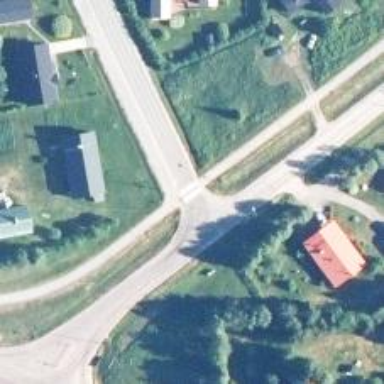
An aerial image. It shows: Asphalt cycleway with uncontrolled zebra crossing.